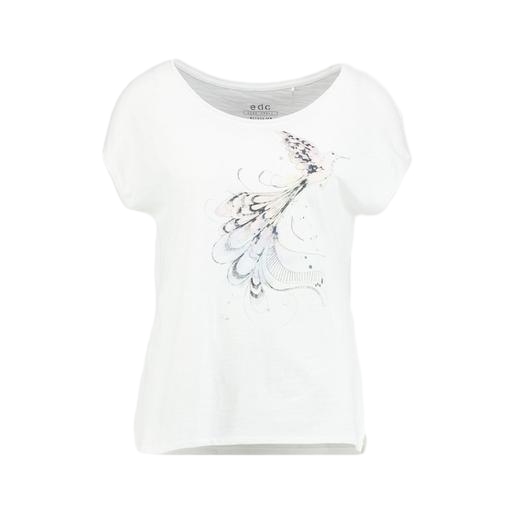
white butterfly-print t-shirt only macy, white bird-print t-shirt, white bird print t-shirt, white background